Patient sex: M
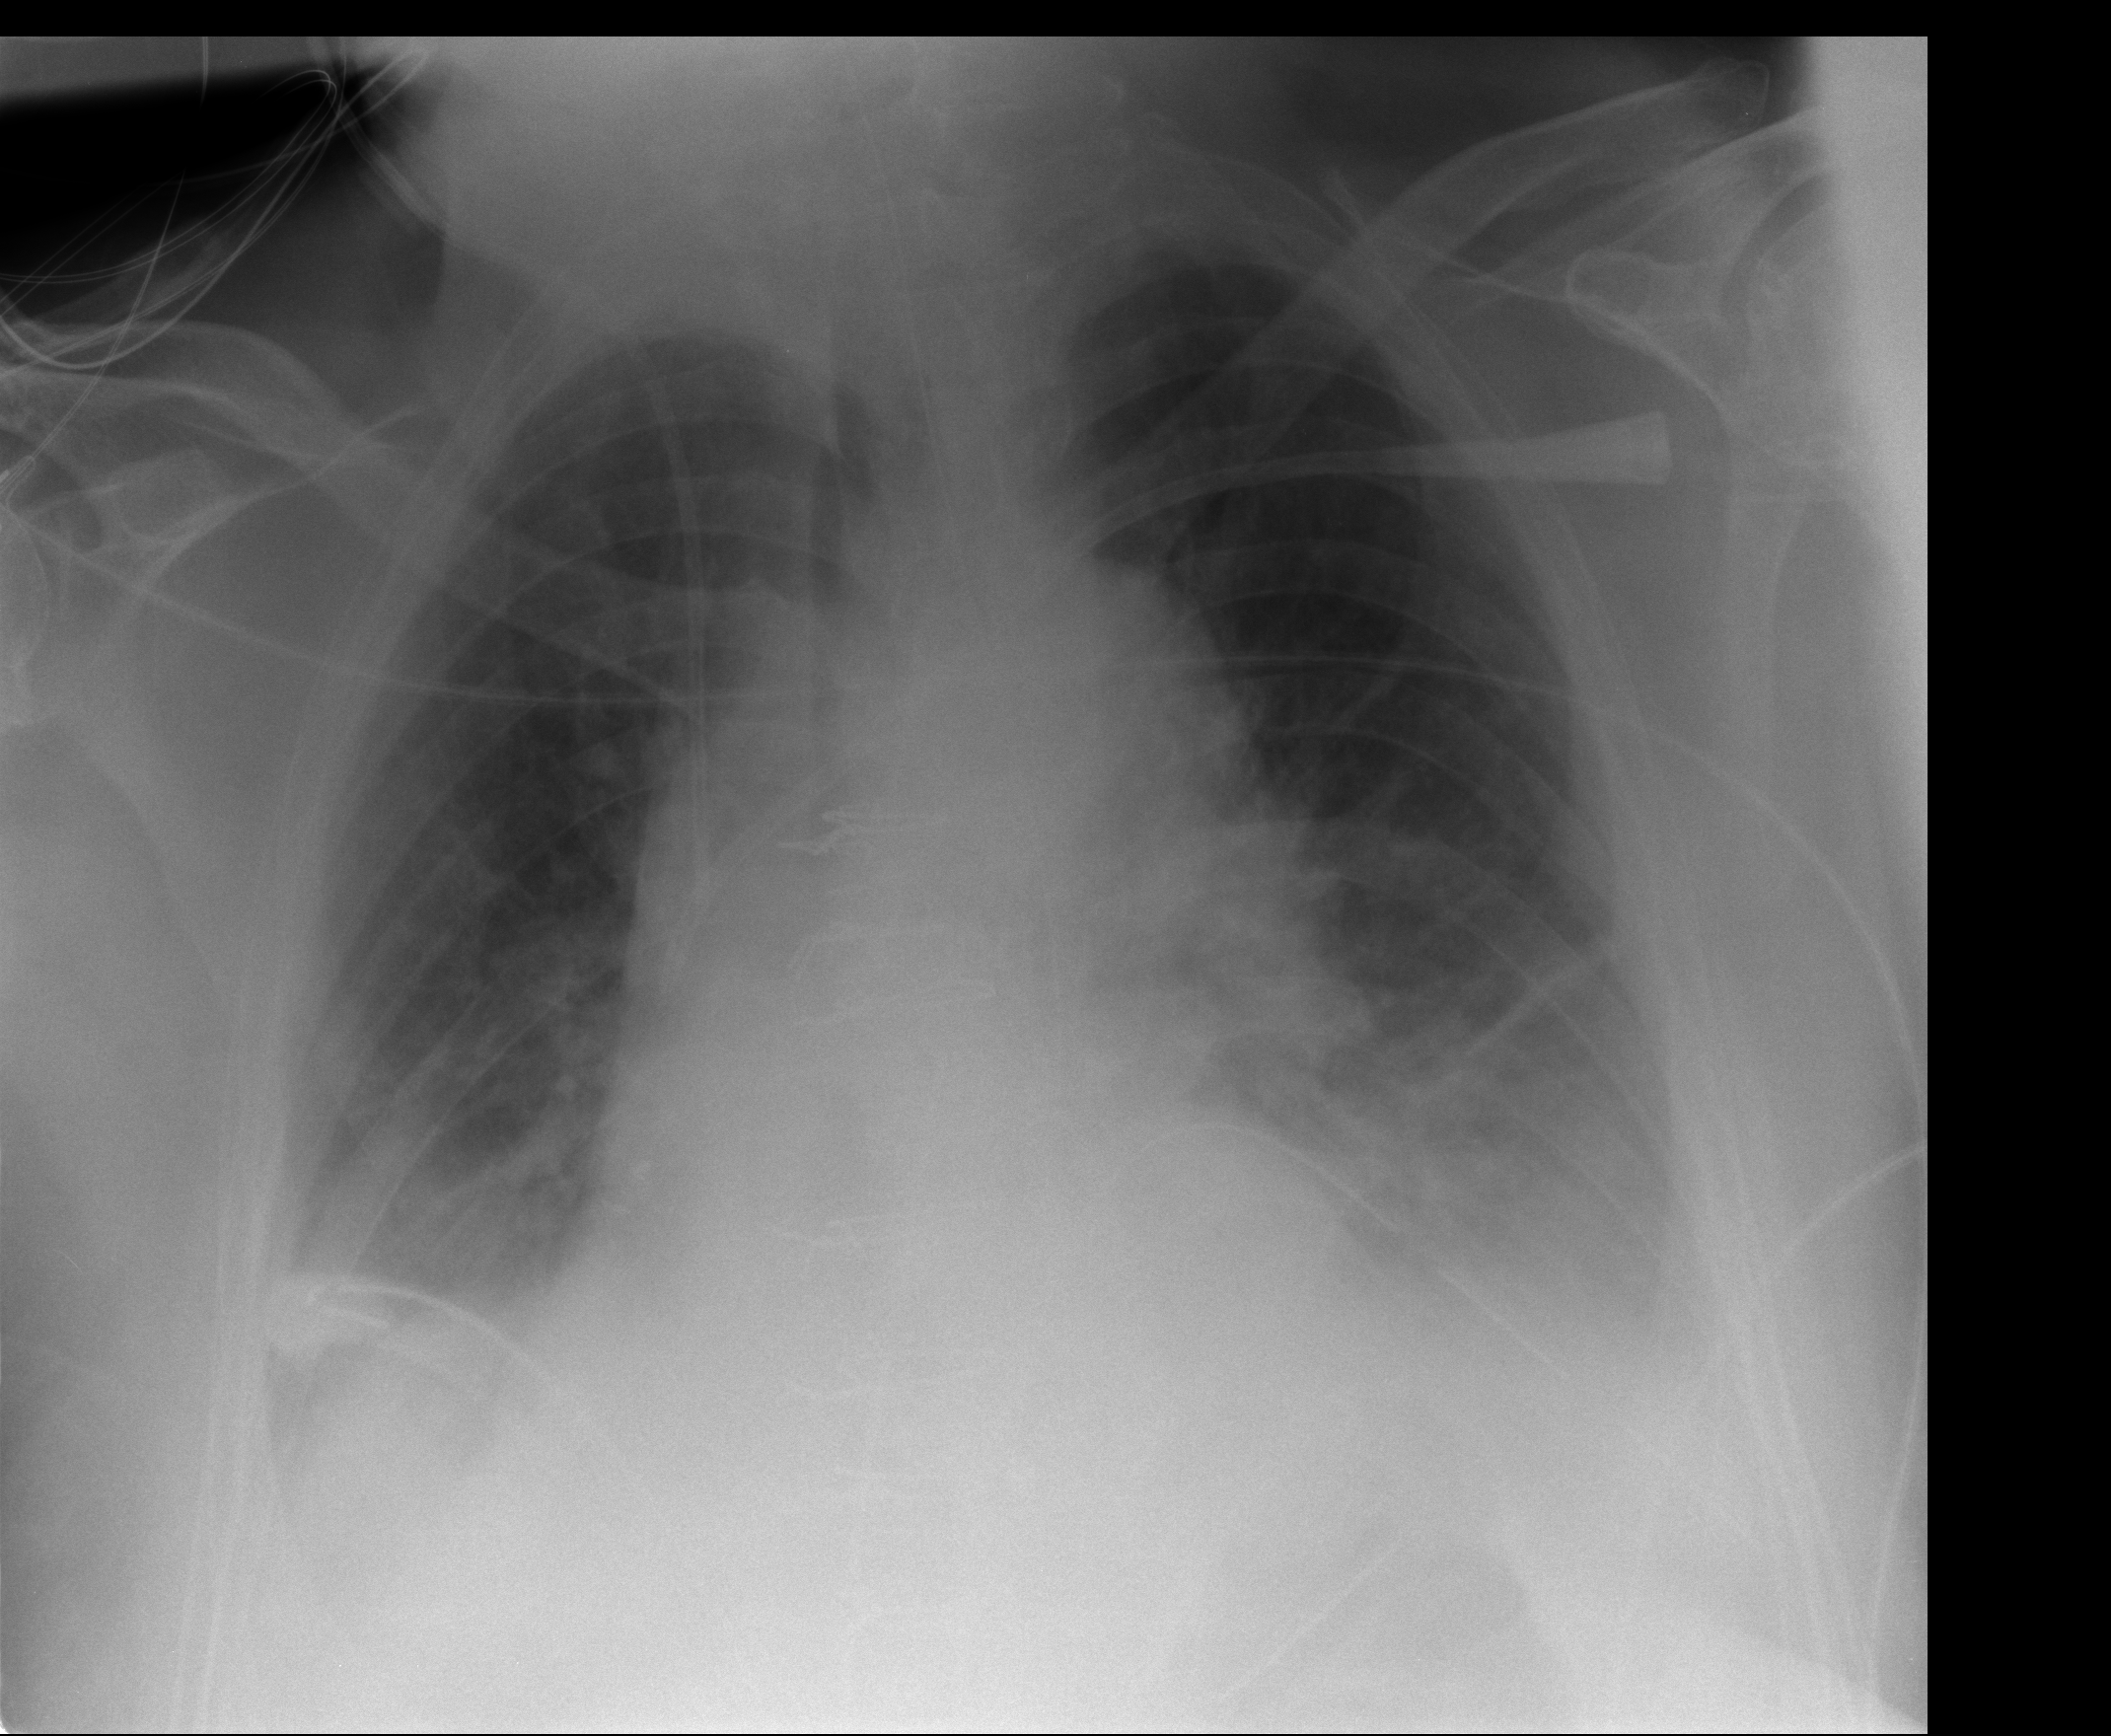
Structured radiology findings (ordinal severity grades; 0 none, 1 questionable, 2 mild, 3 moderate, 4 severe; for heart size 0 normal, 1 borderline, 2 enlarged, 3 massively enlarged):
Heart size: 1
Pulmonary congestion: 2
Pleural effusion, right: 2
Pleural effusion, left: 2
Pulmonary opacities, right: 0
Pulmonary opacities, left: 0
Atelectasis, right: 2
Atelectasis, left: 2